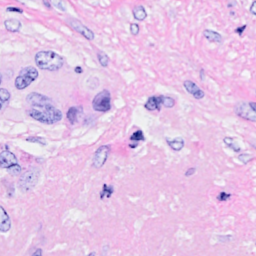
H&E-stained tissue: Breast